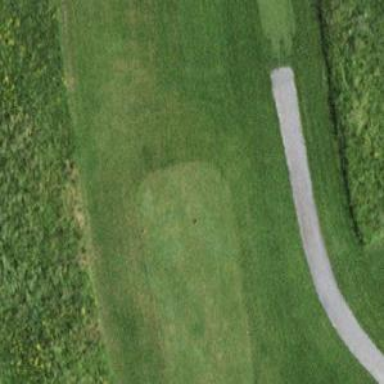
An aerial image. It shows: Golf tee.